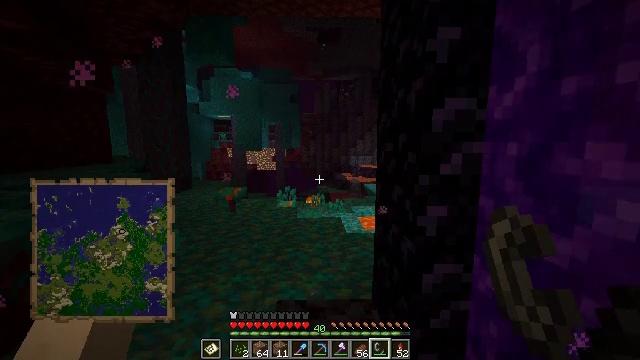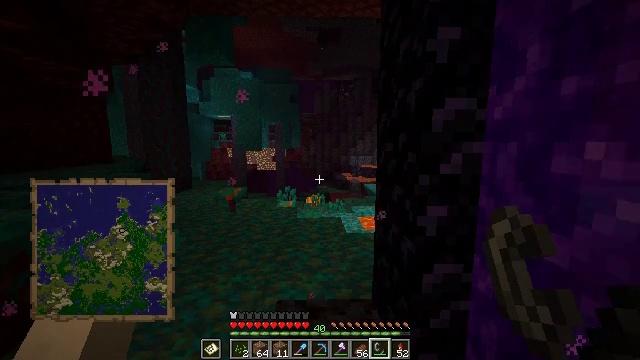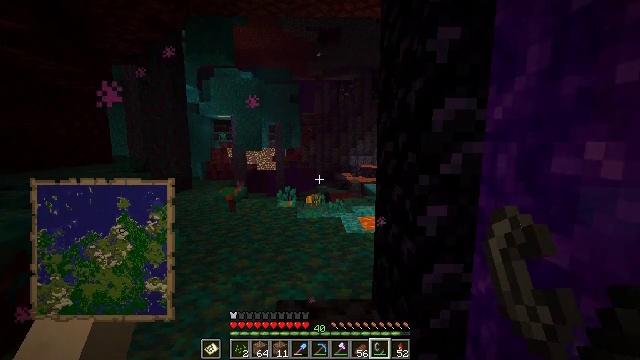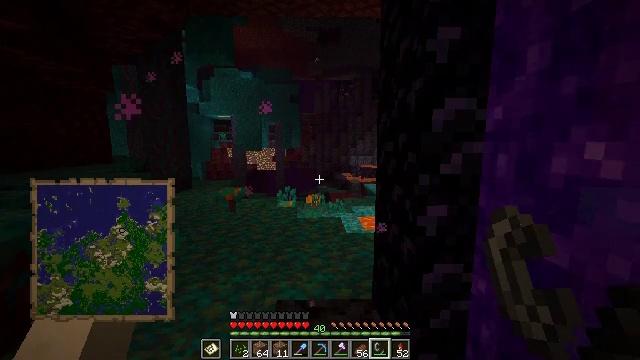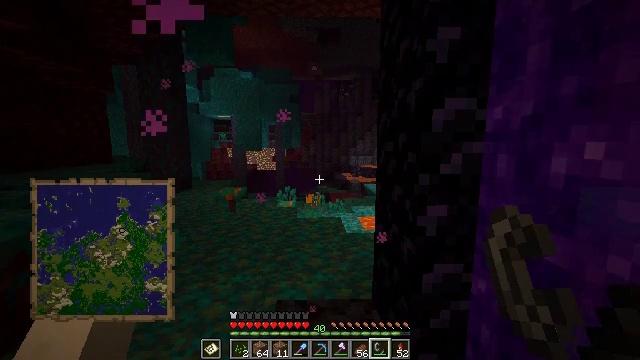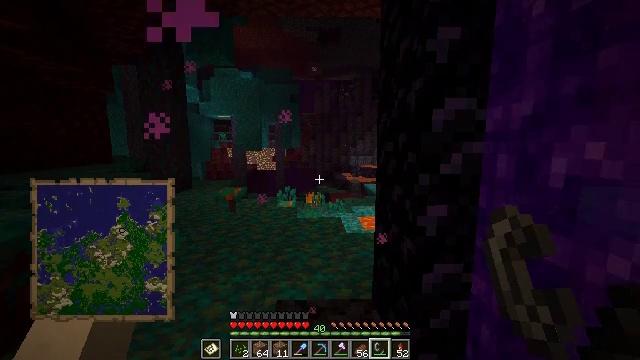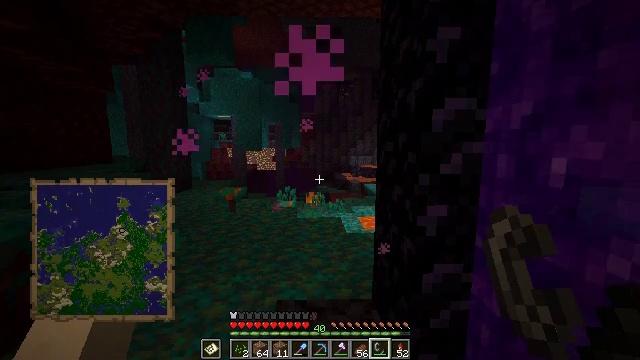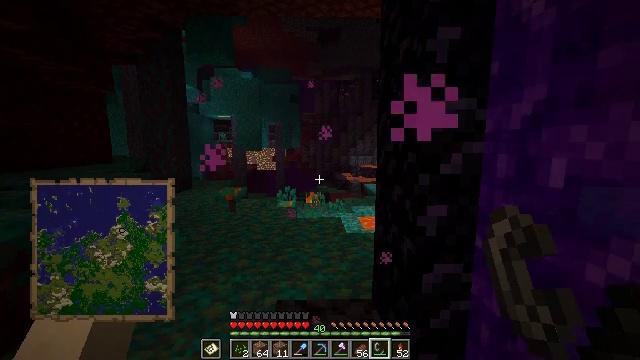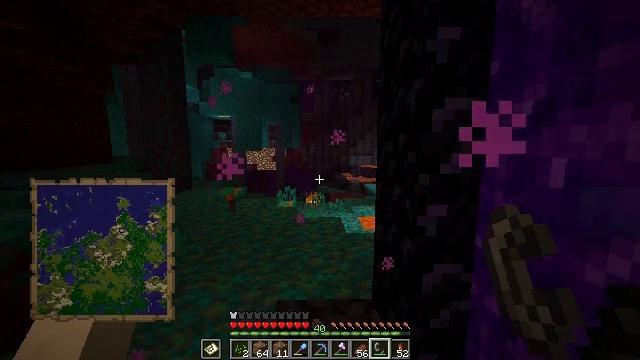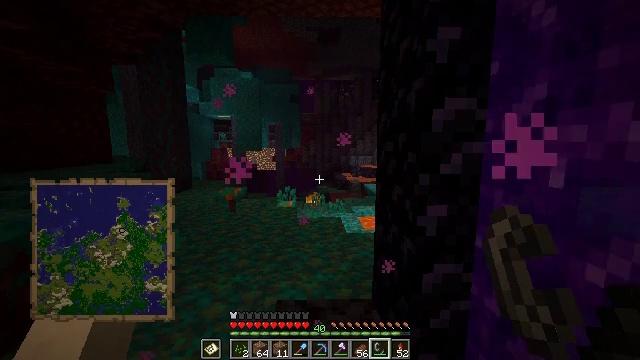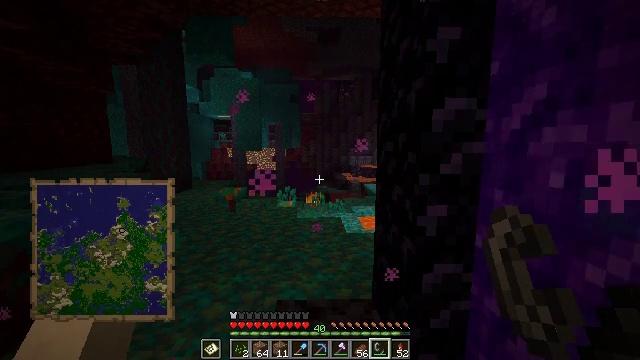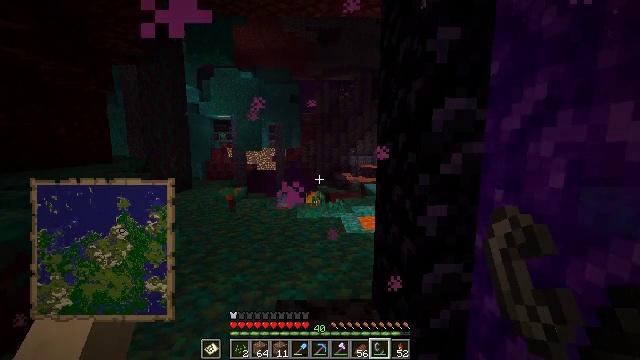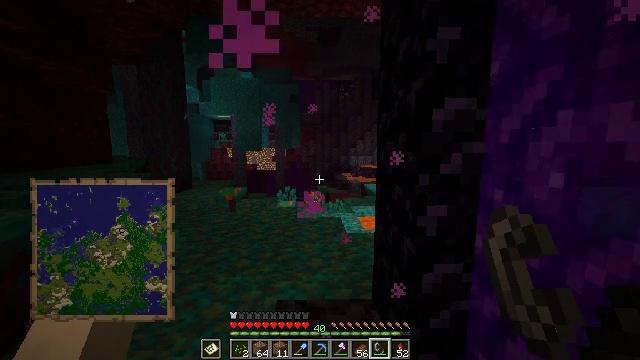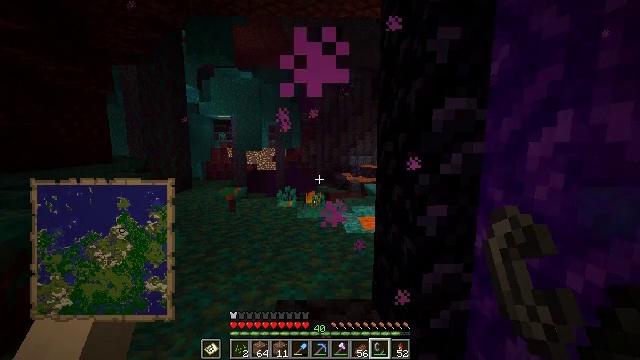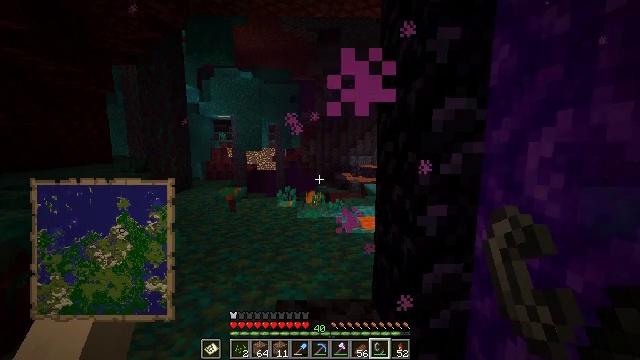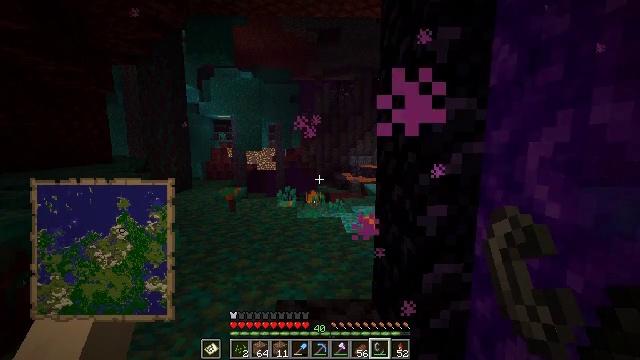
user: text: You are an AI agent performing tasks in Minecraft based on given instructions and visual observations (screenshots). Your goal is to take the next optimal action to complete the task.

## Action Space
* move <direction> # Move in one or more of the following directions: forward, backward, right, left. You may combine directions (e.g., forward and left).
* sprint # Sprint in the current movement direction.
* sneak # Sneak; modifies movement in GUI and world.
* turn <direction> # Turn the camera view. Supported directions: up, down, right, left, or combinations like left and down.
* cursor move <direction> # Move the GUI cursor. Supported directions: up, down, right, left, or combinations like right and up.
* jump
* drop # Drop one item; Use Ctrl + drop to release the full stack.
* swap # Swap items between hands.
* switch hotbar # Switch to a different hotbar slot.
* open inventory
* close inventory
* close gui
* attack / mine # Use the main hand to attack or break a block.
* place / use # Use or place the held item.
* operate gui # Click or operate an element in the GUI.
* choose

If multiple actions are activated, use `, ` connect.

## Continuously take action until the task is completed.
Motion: motion action
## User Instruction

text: Hunt the magma cube.
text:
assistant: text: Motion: no_op
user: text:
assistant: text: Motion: no_op
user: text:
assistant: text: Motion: no_op
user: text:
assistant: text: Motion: no_op
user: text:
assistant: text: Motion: no_op
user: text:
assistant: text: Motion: no_op
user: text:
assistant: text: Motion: no_op
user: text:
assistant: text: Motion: no_op
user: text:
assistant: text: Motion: no_op
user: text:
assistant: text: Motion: no_op
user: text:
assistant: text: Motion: no_op
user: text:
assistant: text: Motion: no_op
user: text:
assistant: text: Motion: no_op
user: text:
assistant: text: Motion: no_op
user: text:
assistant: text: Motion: no_op
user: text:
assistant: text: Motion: no_op
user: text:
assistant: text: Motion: no_op
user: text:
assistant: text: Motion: no_op
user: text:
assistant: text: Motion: no_op
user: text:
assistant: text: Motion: no_op
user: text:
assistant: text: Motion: no_op
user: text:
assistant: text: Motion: no_op
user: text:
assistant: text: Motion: no_op
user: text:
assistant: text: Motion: no_op
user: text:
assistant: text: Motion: no_op
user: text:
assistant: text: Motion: no_op
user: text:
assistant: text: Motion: no_op
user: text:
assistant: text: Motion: no_op
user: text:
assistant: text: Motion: no_op
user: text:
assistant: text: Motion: no_op